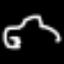
Label: frog